Field crop: maize
Growth stage: 1
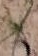
Species: salsola